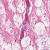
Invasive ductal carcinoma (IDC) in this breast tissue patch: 0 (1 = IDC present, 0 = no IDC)